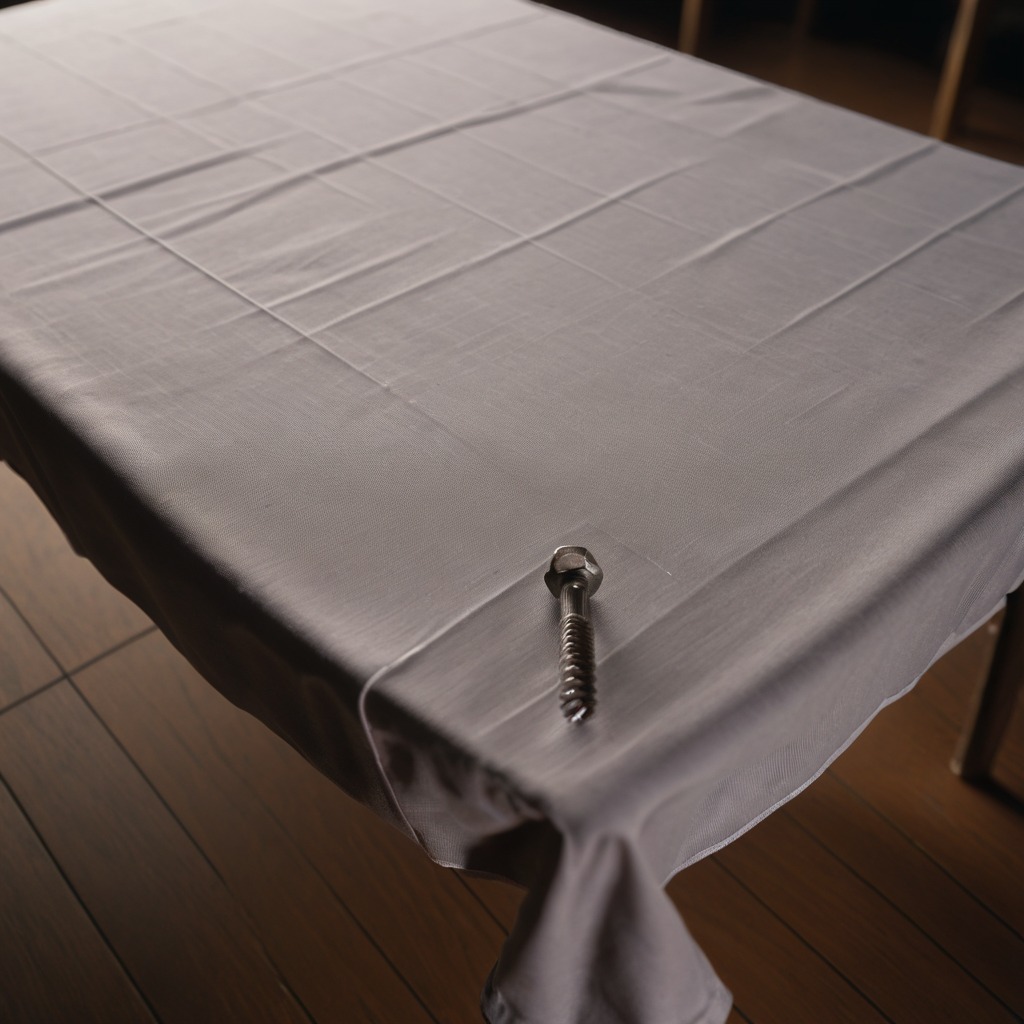
A metal screw lying on a wooden table.